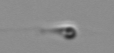
Label: flagellate_morphotype3